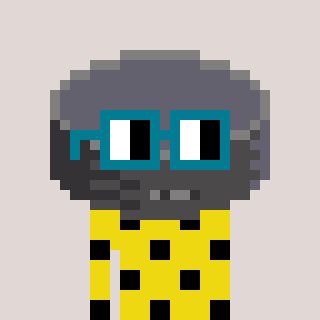
a pixel art character with square dark green glasses, a hockey puck-shaped head and a yellow-colored body on a warm background